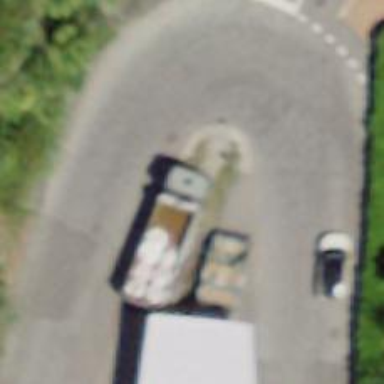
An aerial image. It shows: Bus stop with platform for public transport.